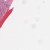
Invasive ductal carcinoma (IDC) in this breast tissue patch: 1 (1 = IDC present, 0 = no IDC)